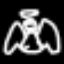
Label: angel